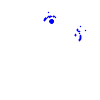
Particle: kaon